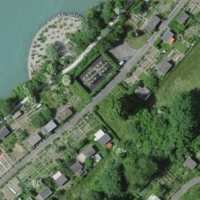
EUNIS habitat code: 53
Species observed at this site:
Prunella vulgaris
Epilobium parviflorum
Mergus merganser